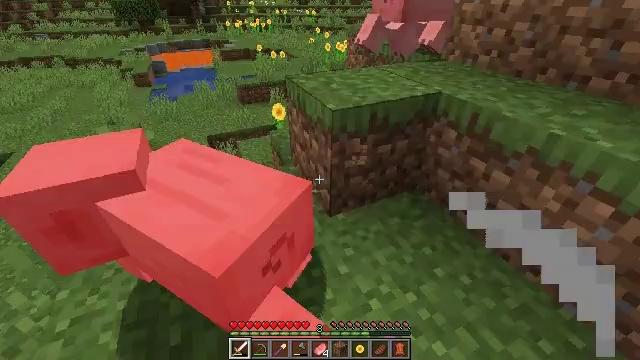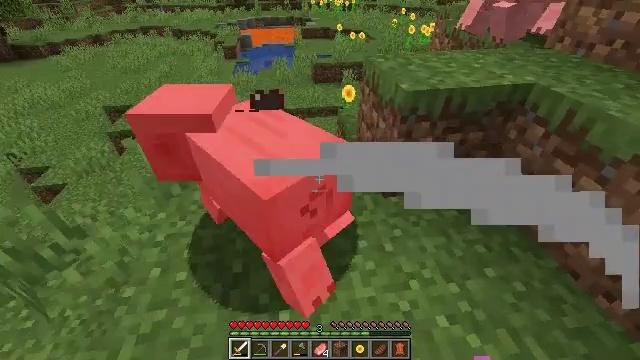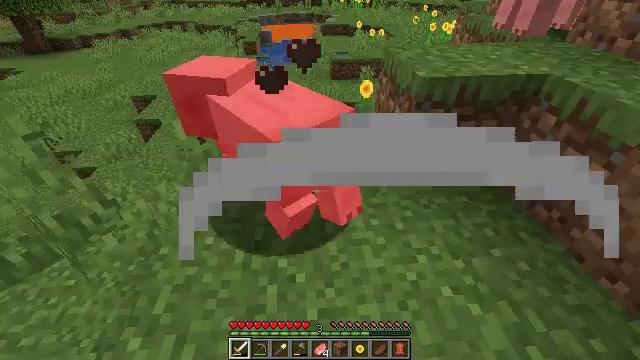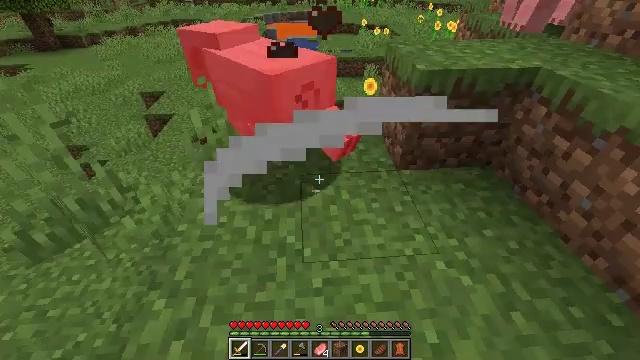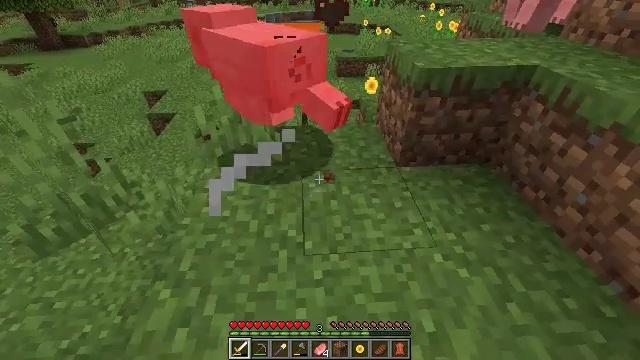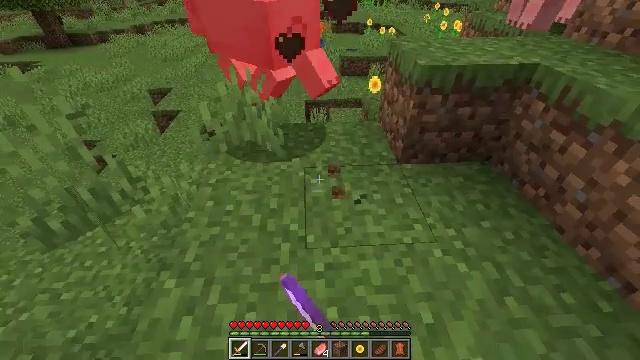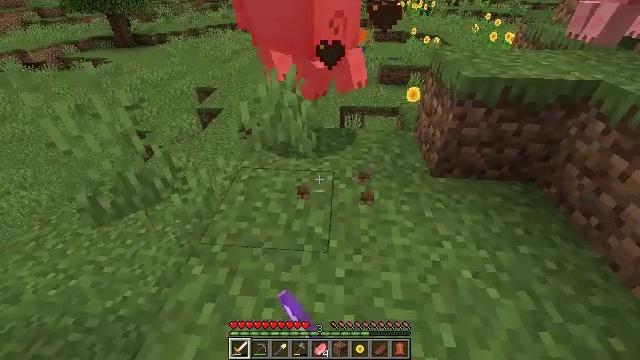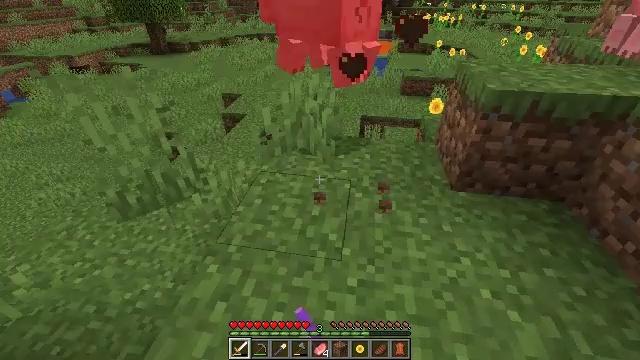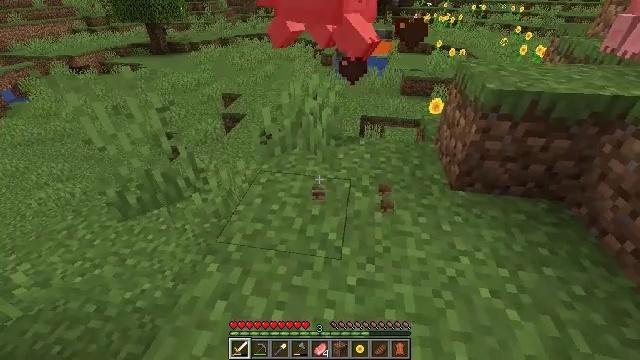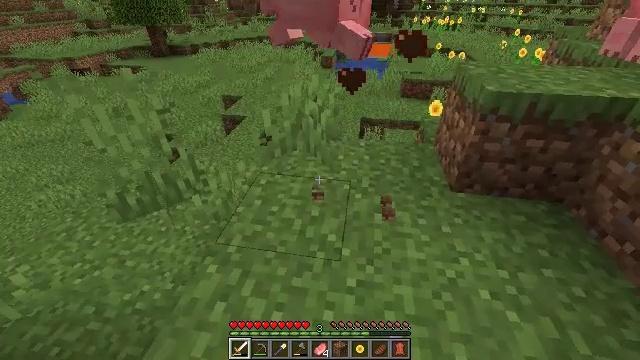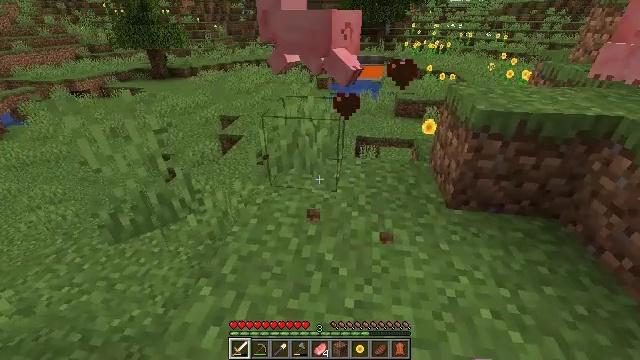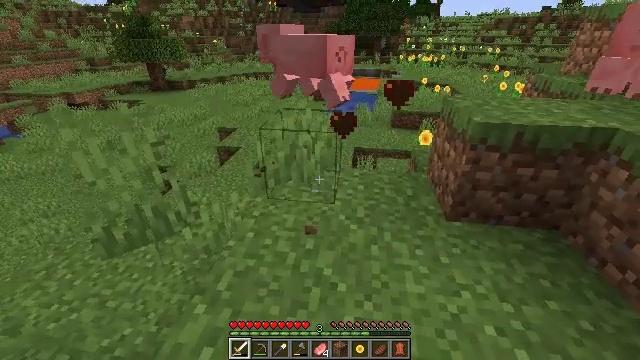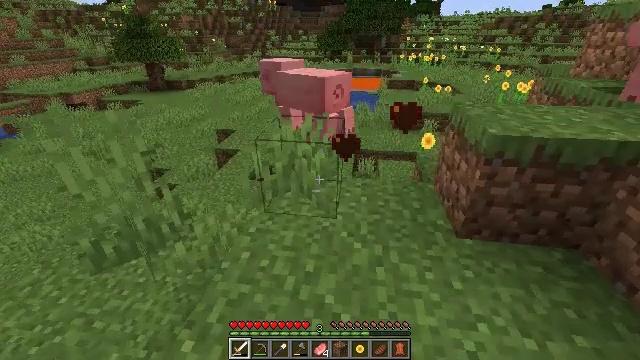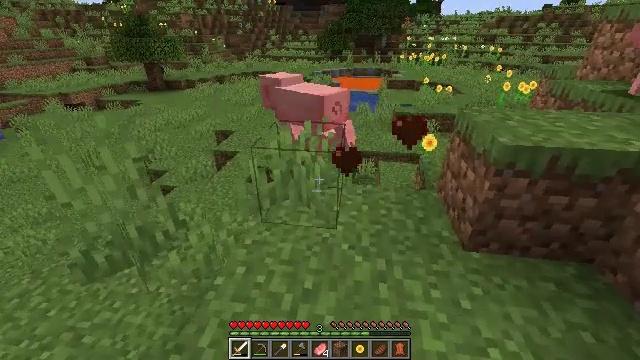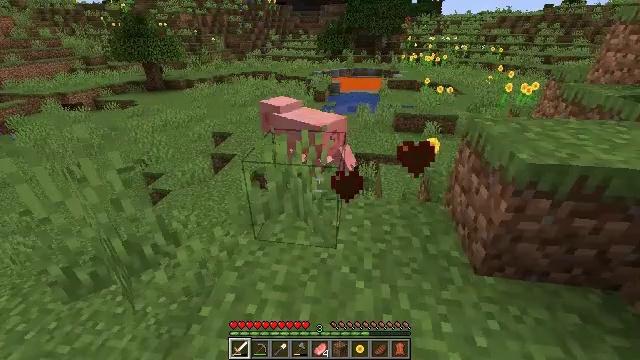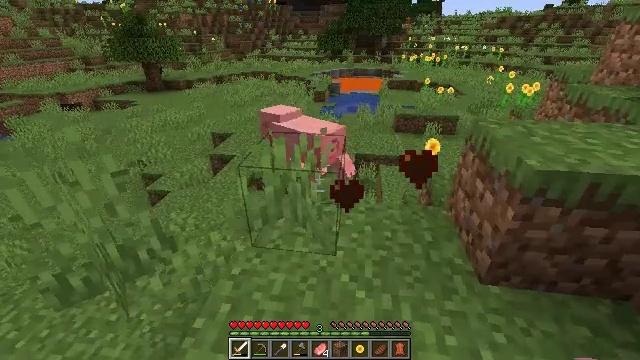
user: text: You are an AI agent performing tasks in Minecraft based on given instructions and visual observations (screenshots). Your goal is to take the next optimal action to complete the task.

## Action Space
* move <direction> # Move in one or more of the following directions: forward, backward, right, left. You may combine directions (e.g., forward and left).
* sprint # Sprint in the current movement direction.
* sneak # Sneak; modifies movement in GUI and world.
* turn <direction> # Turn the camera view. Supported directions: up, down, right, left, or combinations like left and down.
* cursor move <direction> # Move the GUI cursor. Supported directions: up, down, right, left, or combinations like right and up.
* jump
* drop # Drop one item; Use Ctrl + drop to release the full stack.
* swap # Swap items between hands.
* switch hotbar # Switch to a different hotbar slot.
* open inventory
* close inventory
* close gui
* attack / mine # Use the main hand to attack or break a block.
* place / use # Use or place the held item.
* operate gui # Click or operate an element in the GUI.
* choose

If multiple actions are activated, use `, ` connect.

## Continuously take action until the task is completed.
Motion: motion action
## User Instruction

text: Hunt a pig.
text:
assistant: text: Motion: move back, turn left and down
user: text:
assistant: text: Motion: move back, turn left
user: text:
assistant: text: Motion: no_op
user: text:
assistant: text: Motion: attack / mine
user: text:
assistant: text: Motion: attack / mine
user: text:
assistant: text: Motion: turn left and up, attack / mine
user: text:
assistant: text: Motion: turn left and up
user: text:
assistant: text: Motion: no_op
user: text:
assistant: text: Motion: no_op
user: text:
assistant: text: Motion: turn up
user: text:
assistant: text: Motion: move forward, turn up
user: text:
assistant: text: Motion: move forward
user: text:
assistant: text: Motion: move forward
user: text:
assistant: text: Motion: move forward
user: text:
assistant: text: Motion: move forward
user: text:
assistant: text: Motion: move forward
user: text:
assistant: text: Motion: move forward, turn down
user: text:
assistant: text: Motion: move forward, turn left and down
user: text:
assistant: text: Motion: move forward, turn left and down
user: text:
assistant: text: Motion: move forward, turn down
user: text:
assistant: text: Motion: move forward, turn down
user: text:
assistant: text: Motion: move forward, turn down
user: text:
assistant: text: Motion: move forward, turn down
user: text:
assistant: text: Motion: move forward, turn left and down
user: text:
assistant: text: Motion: move forward, turn down
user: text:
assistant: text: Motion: move forward, turn right and down
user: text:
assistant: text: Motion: move forward, turn right and down
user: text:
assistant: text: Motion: move forward, turn right and down
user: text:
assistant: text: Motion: move forward, turn right and down
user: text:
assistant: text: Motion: move forward, turn right and down